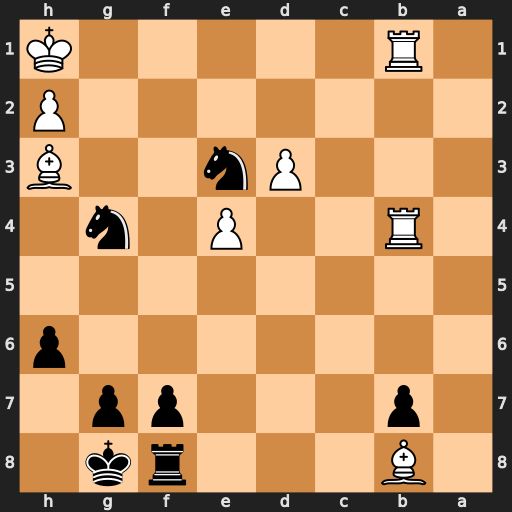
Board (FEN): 1B3rk1/1p3pp1/7p/8/1R2P1n1/3Pn2B/7P/1R5K
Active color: b
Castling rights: -
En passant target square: -
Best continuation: Nf2+ Kg1 Nxh3+